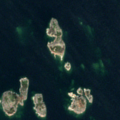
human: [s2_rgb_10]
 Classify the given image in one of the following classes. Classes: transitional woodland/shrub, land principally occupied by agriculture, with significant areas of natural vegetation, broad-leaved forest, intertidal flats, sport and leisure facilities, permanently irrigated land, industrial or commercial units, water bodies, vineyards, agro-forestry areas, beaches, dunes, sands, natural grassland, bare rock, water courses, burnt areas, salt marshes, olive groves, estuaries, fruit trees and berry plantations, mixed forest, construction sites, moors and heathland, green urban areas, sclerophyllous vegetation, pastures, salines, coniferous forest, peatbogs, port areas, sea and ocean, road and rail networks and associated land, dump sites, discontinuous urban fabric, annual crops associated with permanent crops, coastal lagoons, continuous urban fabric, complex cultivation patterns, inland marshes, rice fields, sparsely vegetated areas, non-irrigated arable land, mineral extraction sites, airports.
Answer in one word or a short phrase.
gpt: sea and ocean